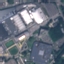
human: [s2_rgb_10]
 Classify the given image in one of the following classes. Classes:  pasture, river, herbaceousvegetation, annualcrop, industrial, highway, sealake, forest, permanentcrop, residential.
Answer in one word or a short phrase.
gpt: Industrial